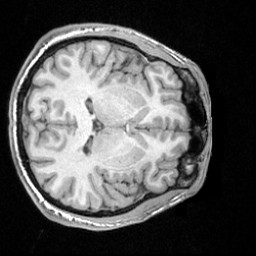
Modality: T1w
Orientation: axial
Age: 22
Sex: male
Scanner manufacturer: siemens
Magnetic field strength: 3 T
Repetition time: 1.62 s
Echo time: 0.003 s